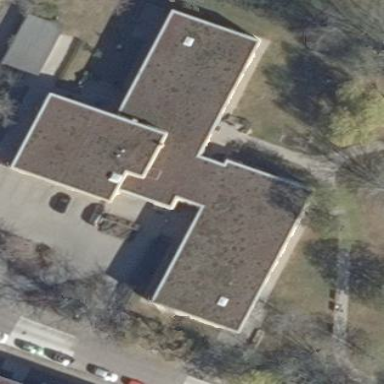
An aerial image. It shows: Nursing home building.